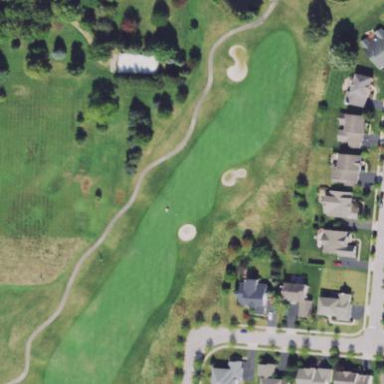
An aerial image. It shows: Golf fairway surrounded by grass.